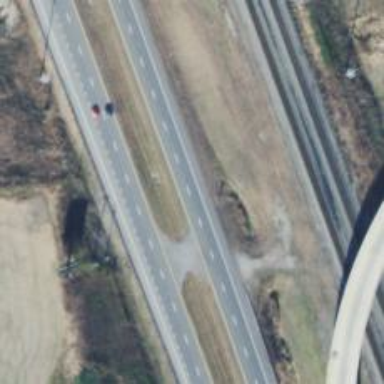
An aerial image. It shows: Trunk highway with expressway features.